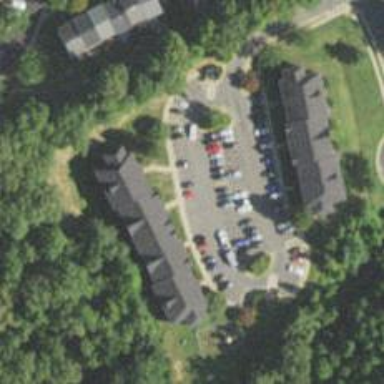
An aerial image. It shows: Parking space.